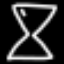
Label: hourglass